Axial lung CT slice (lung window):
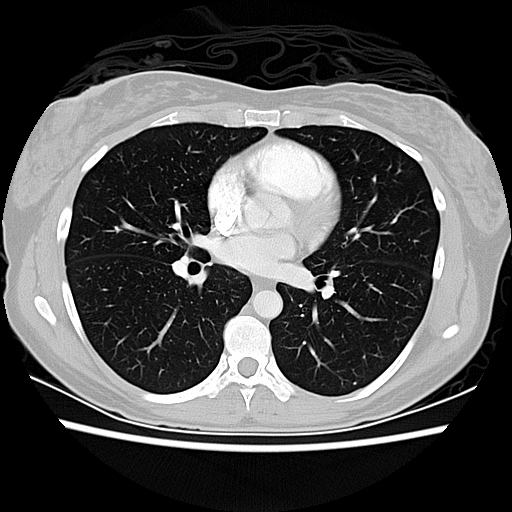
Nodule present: no